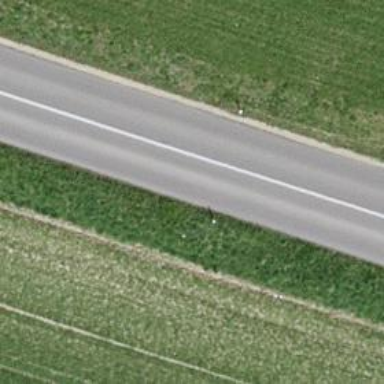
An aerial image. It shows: Secondary road.